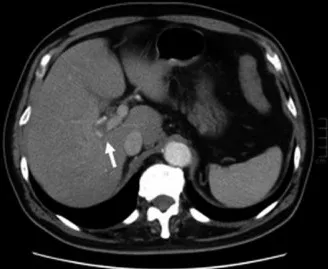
Contrast-enhanced computed tomography images of the abdomen on admission. (A) Intravascular thrombosis was observed in the right portal branch (white arrow).
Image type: radiology (ct)